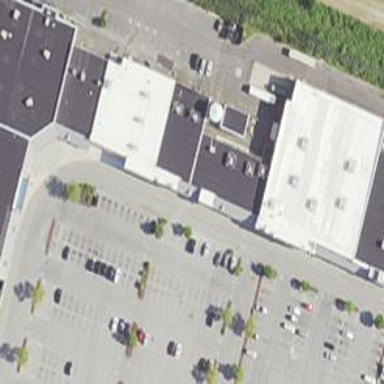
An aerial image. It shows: Post office.